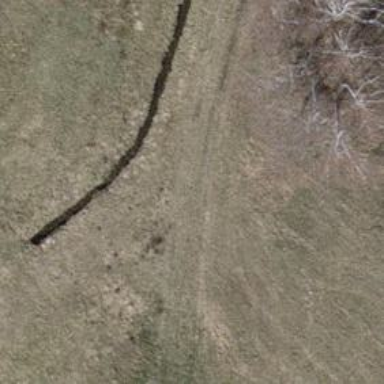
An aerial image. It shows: Ditch serving as waterway.